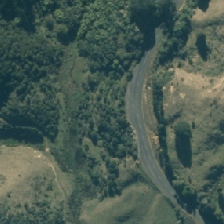
Land cover: herbaceous_freshwater_vege